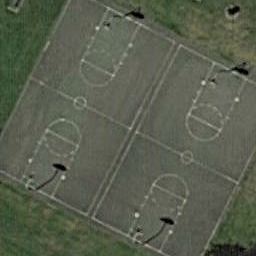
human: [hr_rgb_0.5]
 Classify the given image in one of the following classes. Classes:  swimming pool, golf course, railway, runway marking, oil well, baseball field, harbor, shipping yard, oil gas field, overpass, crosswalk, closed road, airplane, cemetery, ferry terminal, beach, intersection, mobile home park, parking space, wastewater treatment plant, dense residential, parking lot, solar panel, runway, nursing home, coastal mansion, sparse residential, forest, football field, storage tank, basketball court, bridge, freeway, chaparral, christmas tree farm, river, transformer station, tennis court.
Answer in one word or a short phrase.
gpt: basketball court